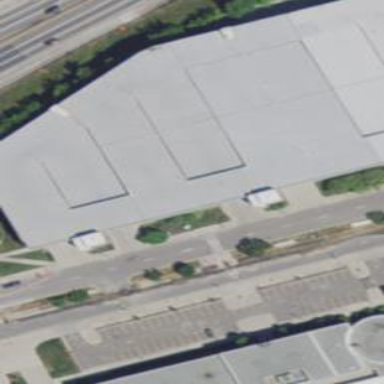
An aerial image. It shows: Multi-storey parking building with paved surface. It is park and ride facility.